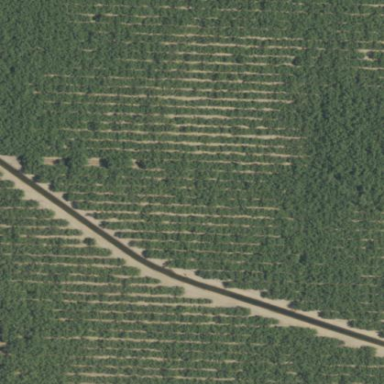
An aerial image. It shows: Orchard filled with almond trees.